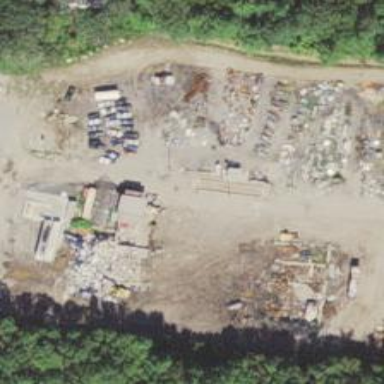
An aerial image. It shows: Weighbridge facility.